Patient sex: F
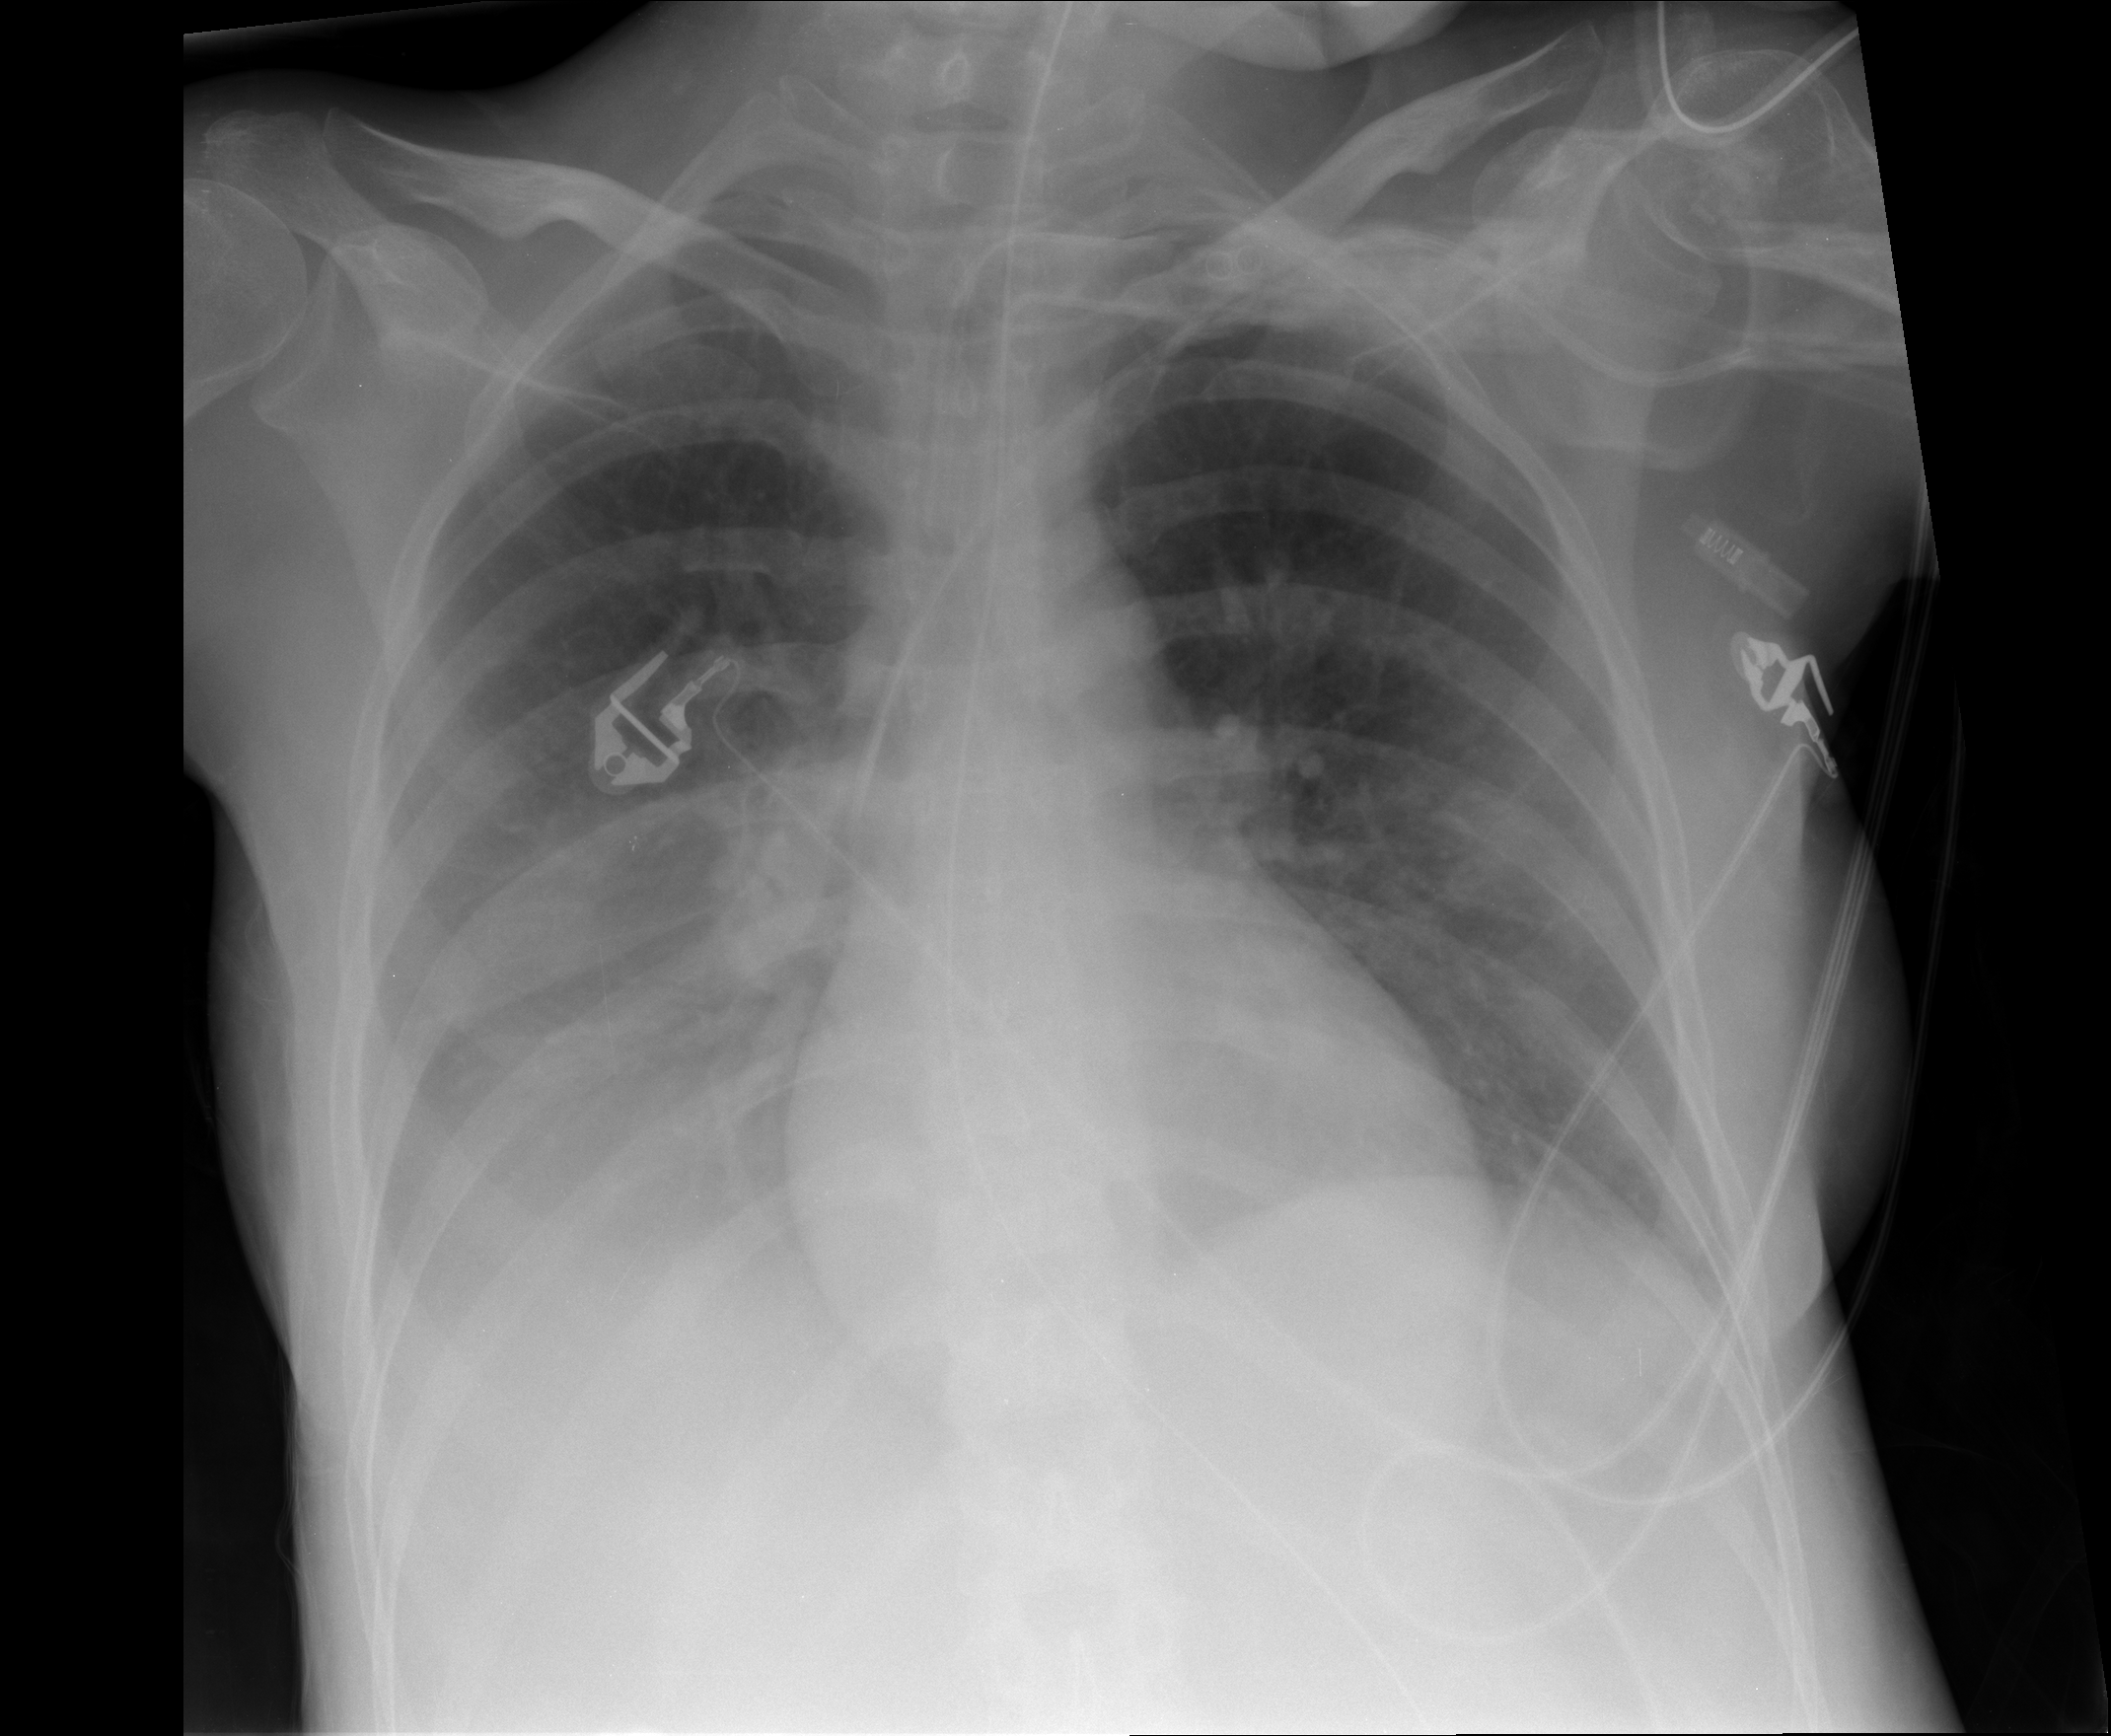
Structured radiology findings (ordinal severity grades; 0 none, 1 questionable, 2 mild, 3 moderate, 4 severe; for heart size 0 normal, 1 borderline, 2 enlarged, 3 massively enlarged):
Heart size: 0
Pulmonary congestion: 0
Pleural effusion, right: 2
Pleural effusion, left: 0
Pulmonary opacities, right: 2
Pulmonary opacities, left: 2
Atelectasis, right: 2
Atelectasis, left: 0